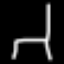
Label: chair